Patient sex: M
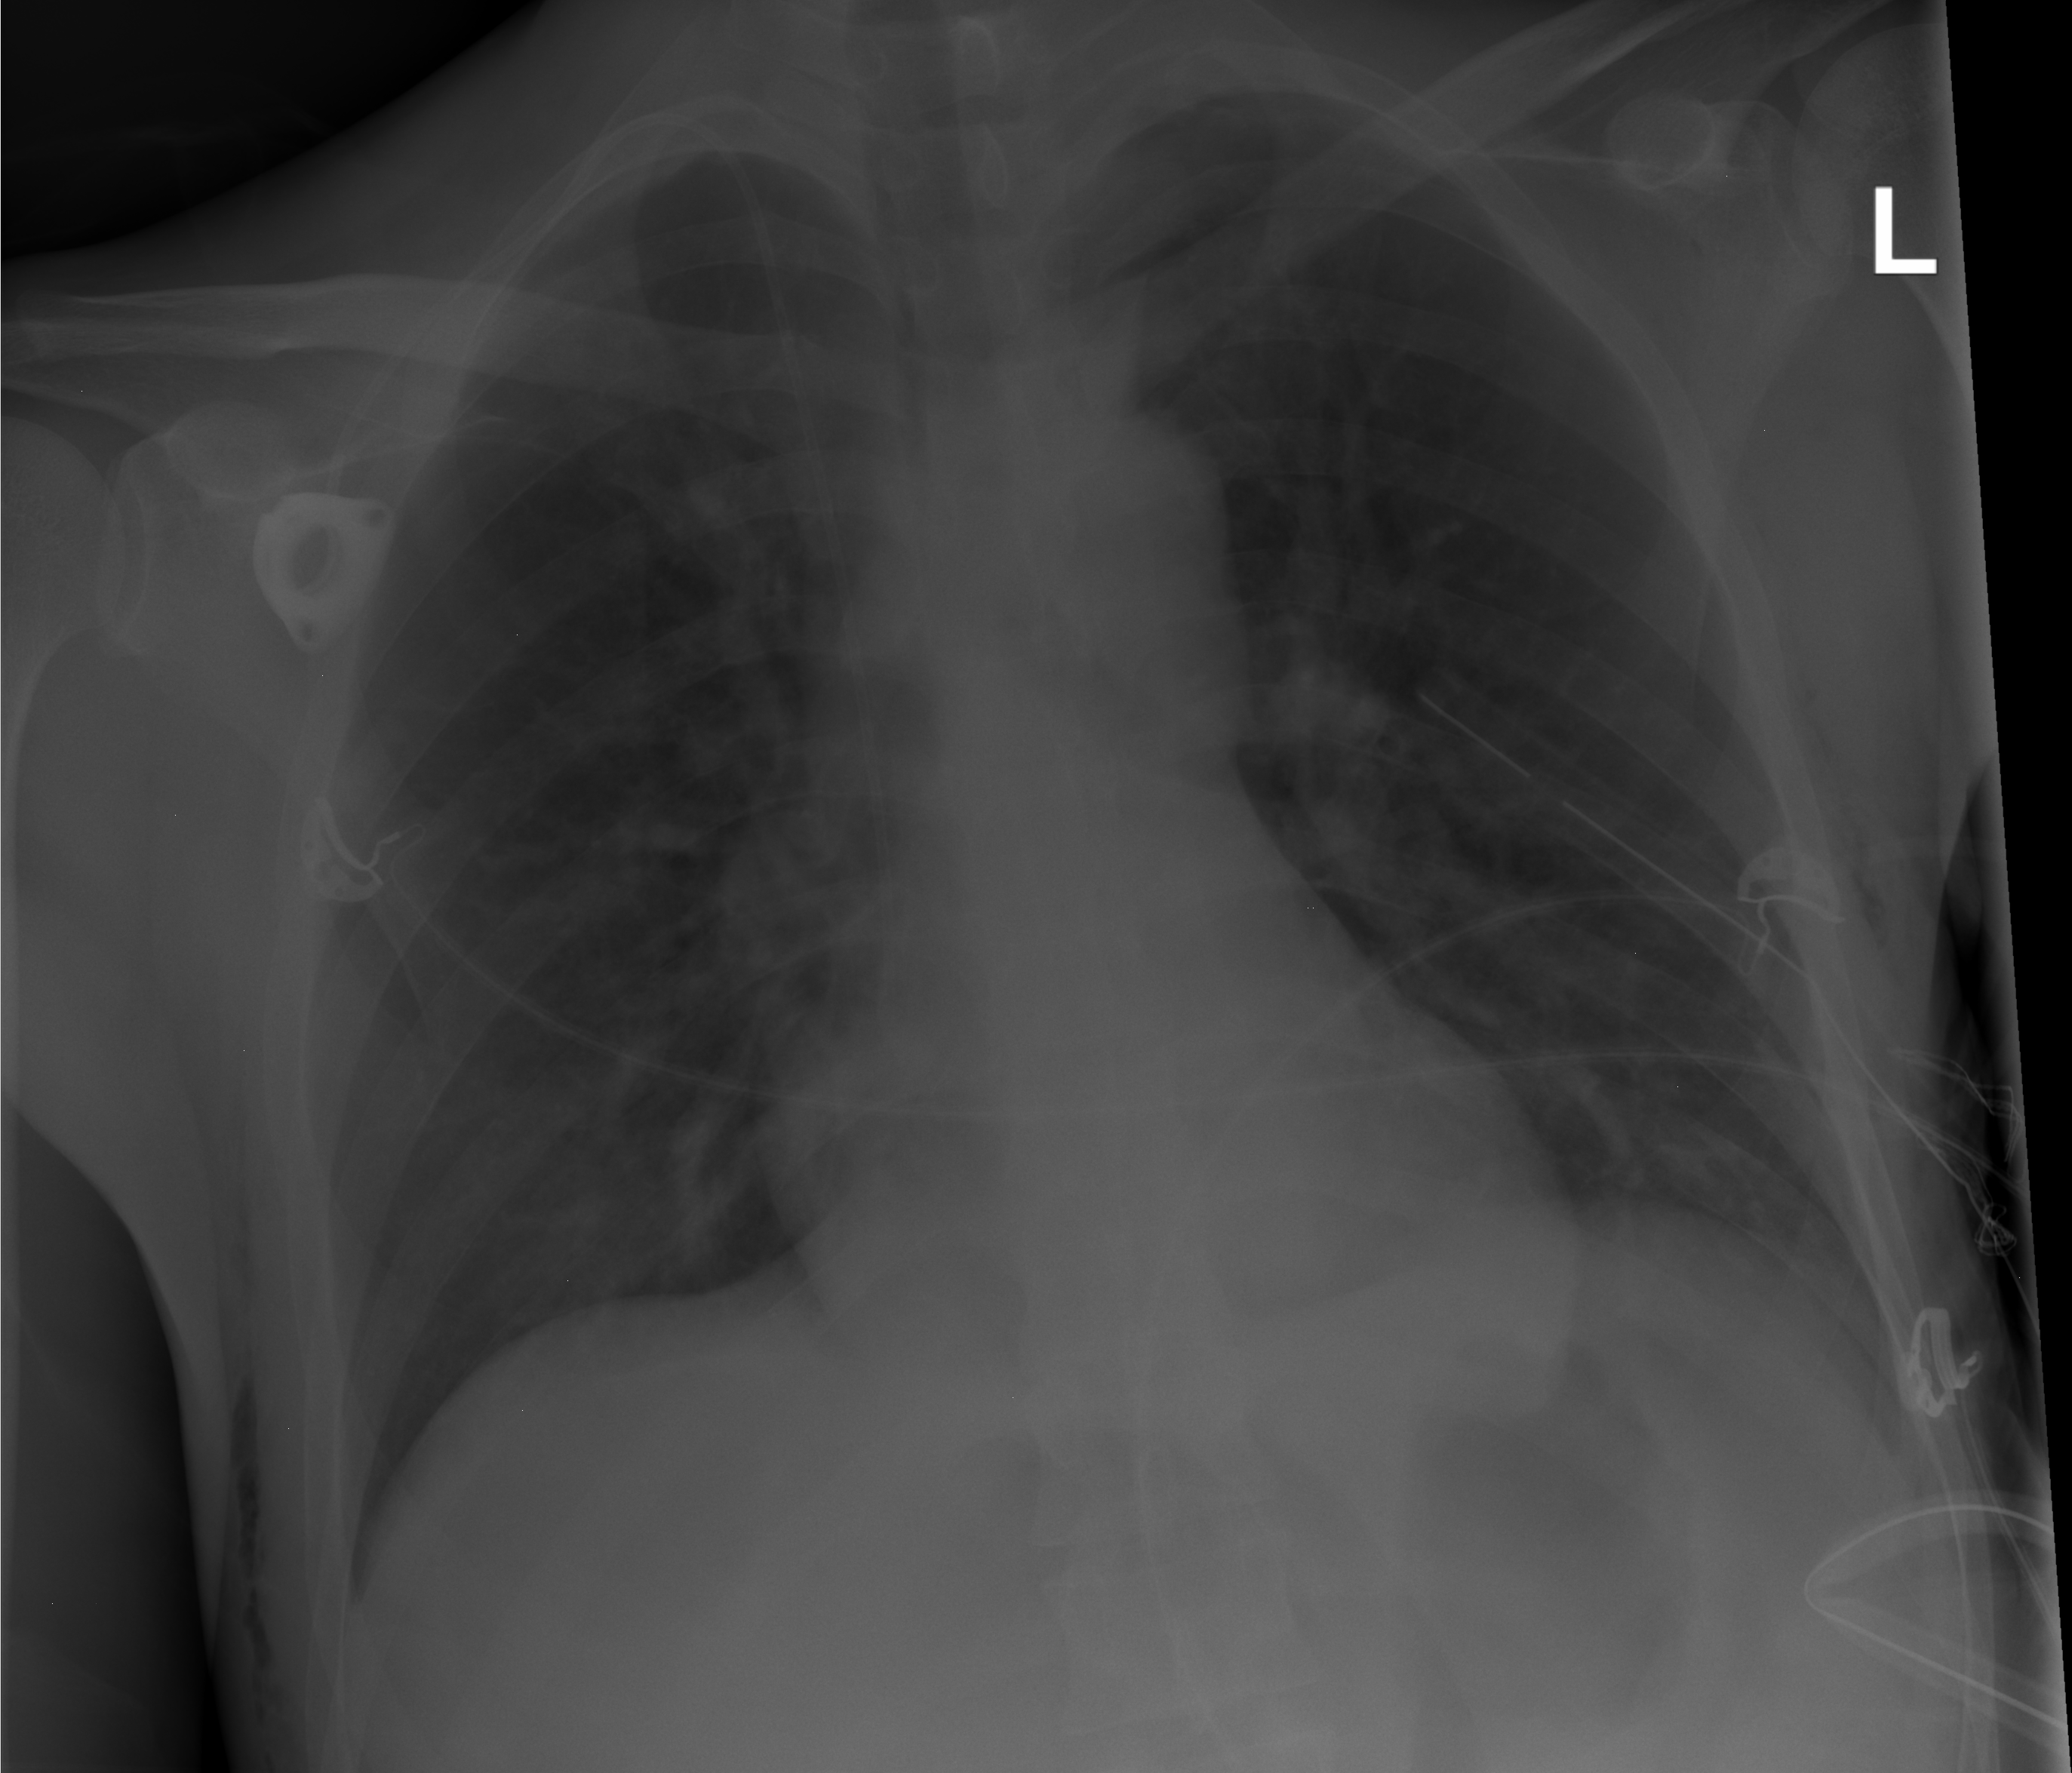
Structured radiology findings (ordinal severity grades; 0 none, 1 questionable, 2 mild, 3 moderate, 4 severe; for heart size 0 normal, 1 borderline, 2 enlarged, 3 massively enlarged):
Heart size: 0
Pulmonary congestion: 2
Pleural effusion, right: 0
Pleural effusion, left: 2
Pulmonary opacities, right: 0
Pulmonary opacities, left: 0
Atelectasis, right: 0
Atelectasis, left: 0